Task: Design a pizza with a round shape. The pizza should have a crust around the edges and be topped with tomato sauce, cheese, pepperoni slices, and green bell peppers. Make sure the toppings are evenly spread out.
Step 291:
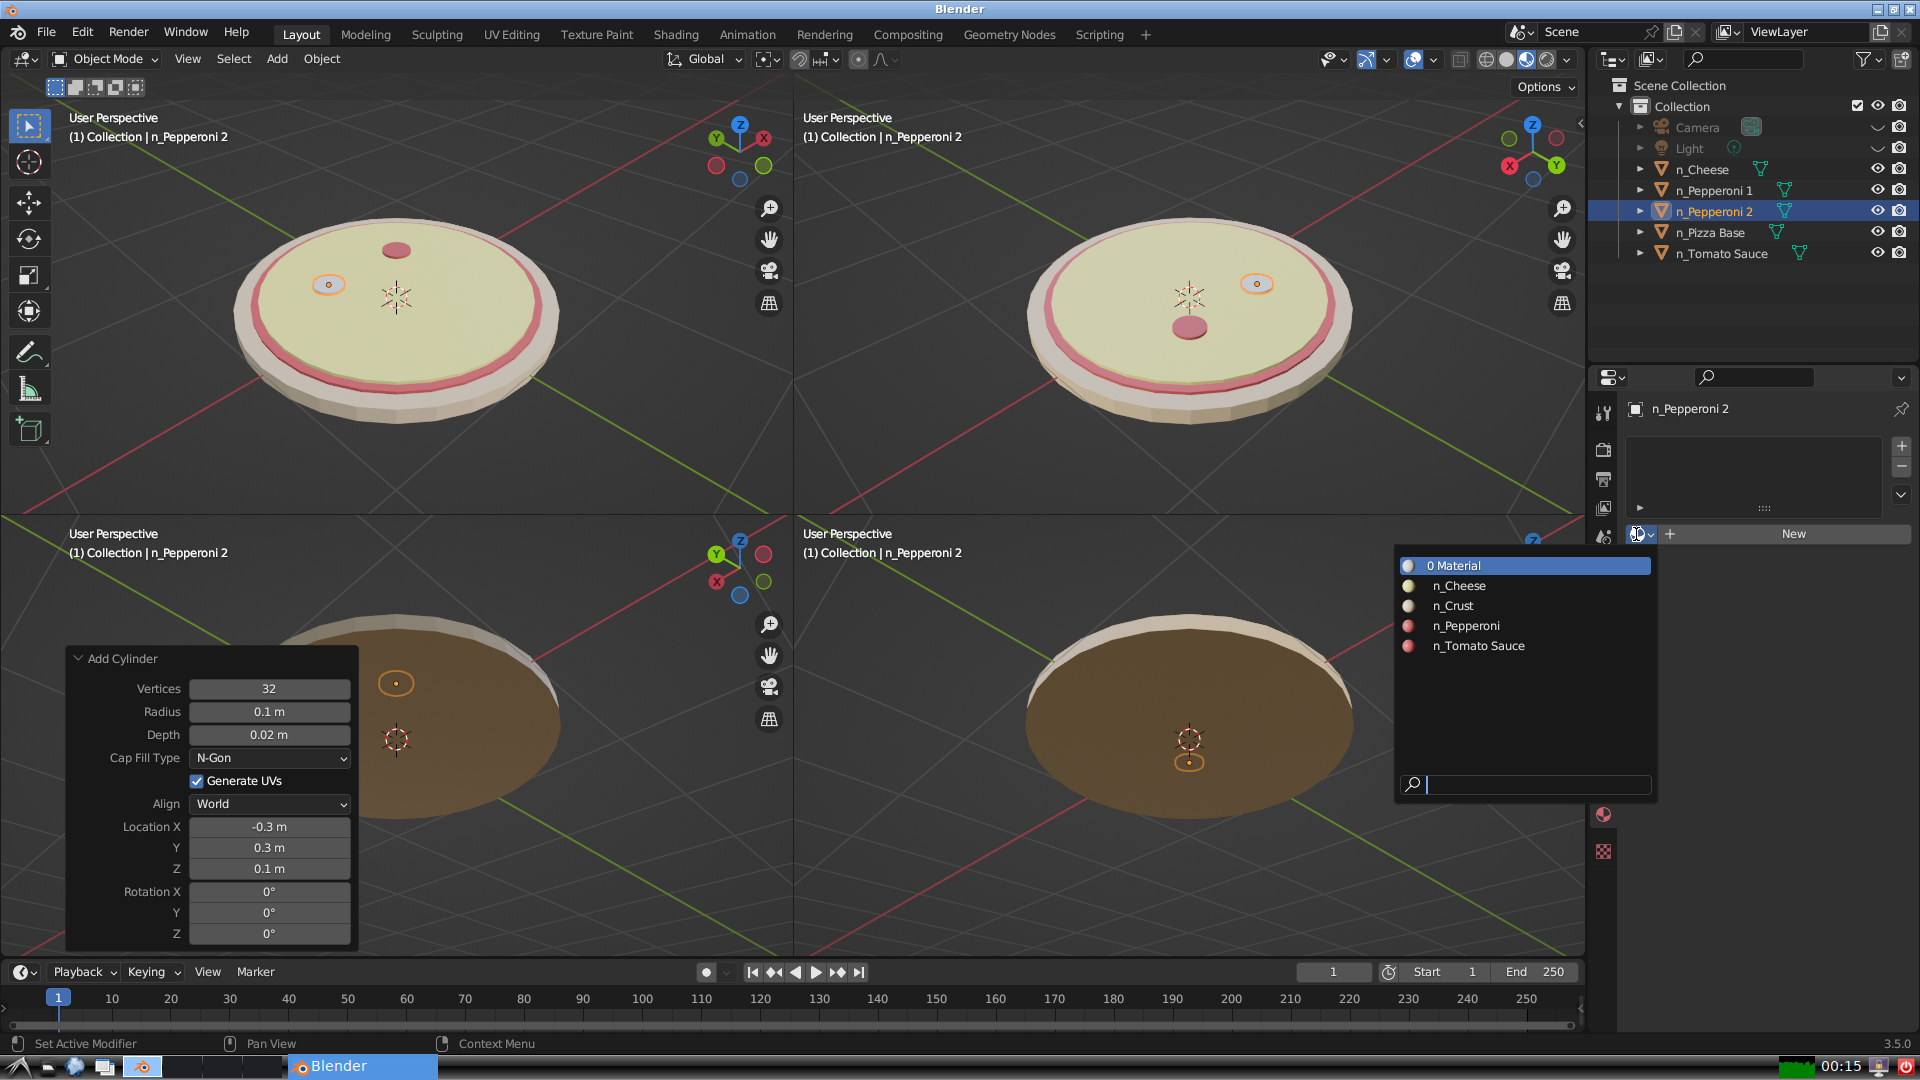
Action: input_text: n_Pepperoni